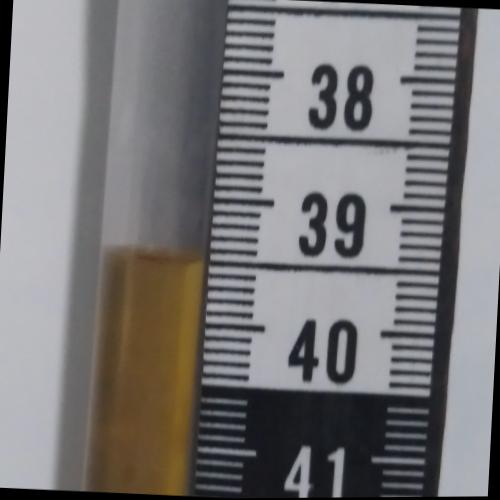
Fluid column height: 39.5 cm